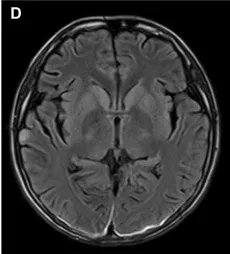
Imaging characteristics at admission and follow-up of this patient. (D-F) Showed the cranial MRI T2flair characteristics of this patient at admission, after 1 month and 6 months of follow-up. After admission, only the right occipital cortex showed laminated high signal (D).
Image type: radiology (mri)